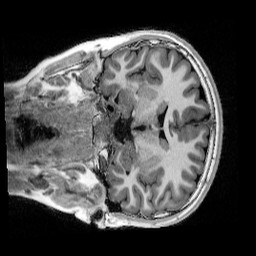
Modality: UNIT1_denoised
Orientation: coronal
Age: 10
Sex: male
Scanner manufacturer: siemens
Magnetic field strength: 3 T
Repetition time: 4 s
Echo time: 0.00303 s